Question: I'm trying to see what the value of an ngModel is:
'''
.directive('myDir', function() {
return {
require: '?ngModel',
link: function(scope, elm, attr, ngModel) {
if (!ngModel)
return
console.log(ngModel)
console.log(ngModel.$modelValue)
}
};
})
'''
Even though my ngModel is an array it logs NaN?

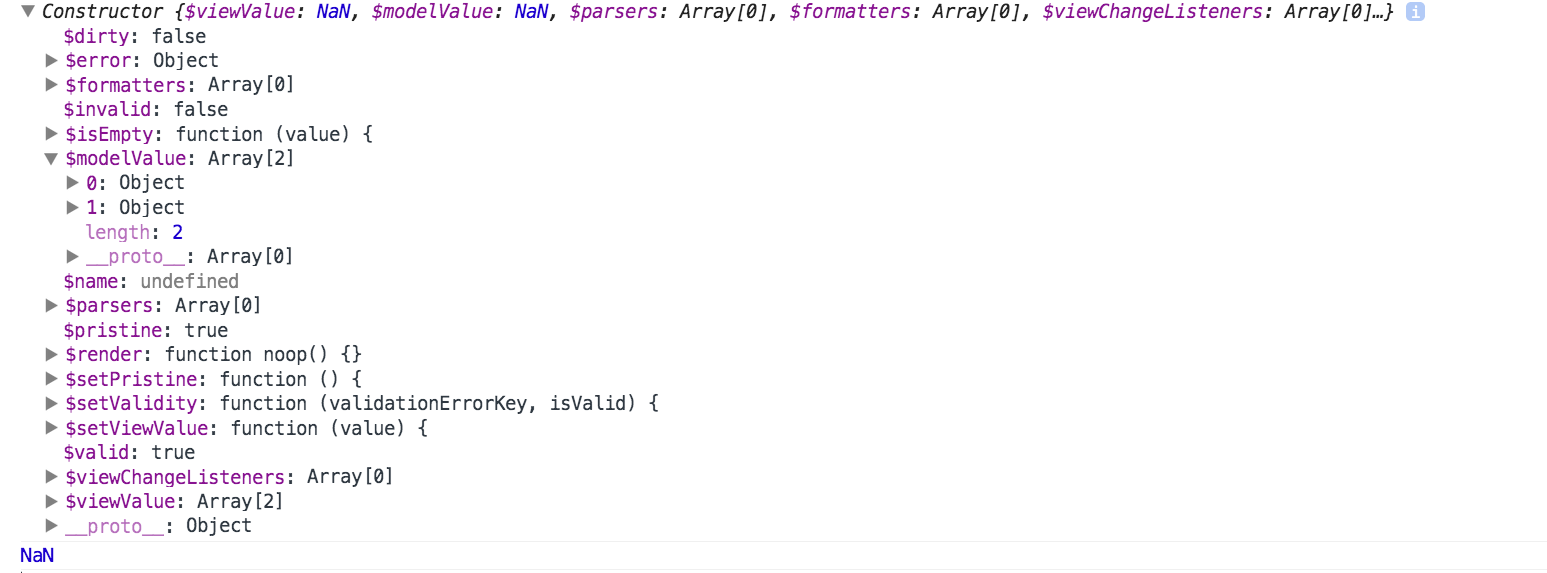
Answer: and default to 'Number.NaN' -- JavaScript Definition for Not - a - Number.
check <URL> and you find that
'''
var NgModelController = ['$scope', '$exceptionHandler', '$attrs',
'$element', '$parse',
'$animate', '$timeout',
function($scope, $exceptionHandler, $attr, $element, $parse,
$animate, $timeout)
{
this.$viewValue = Number.NaN;
this.$modelValue = Number.NaN;
'''
Why is this convienient? Because tries to avoid having cases like 'null' and 'undefined'. View Values and Model Values are bound and defined by "scope". That's the point of the $scope service -- to manage the modelValue and viewValue.
Until an service accesses them, they are defaulted to 'number.NaN'